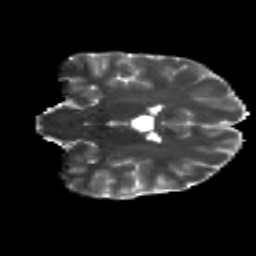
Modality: T2w
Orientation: coronal
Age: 19
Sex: male
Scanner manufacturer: siemens
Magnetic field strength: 3 T
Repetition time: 8.8 s
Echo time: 0.085 s